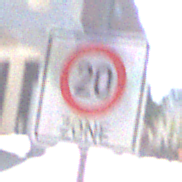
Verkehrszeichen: BeginnZone20
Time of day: MorningAfternoon
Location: Outdoor (Urban)
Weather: Clear
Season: NotSpecified
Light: Natural